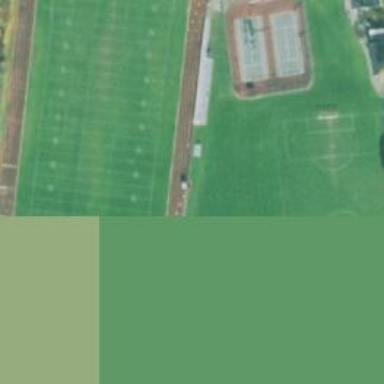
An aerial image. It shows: Recreation ground.